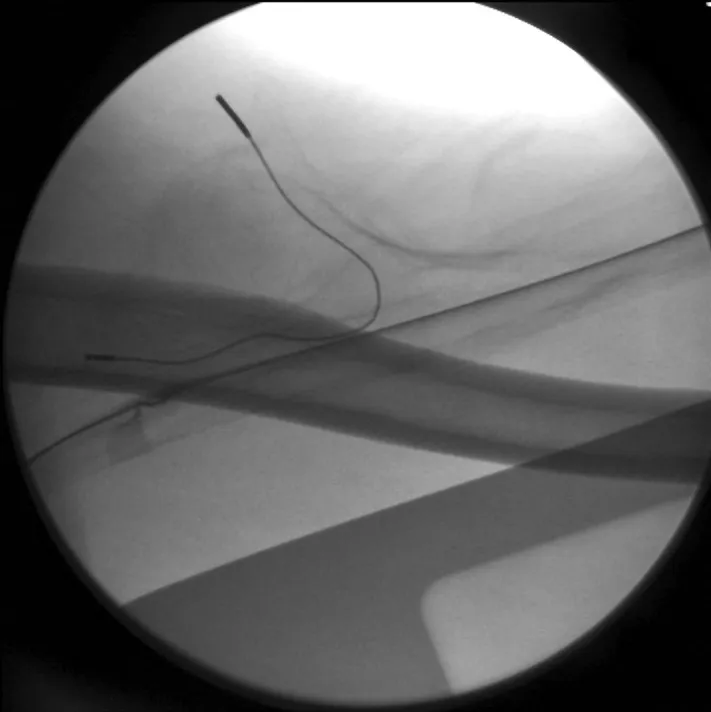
Fluoroscopic image used only to show final electrode position relative to the humeral shaft, at the level of the mid-humerus.
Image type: radiology (x_ray)